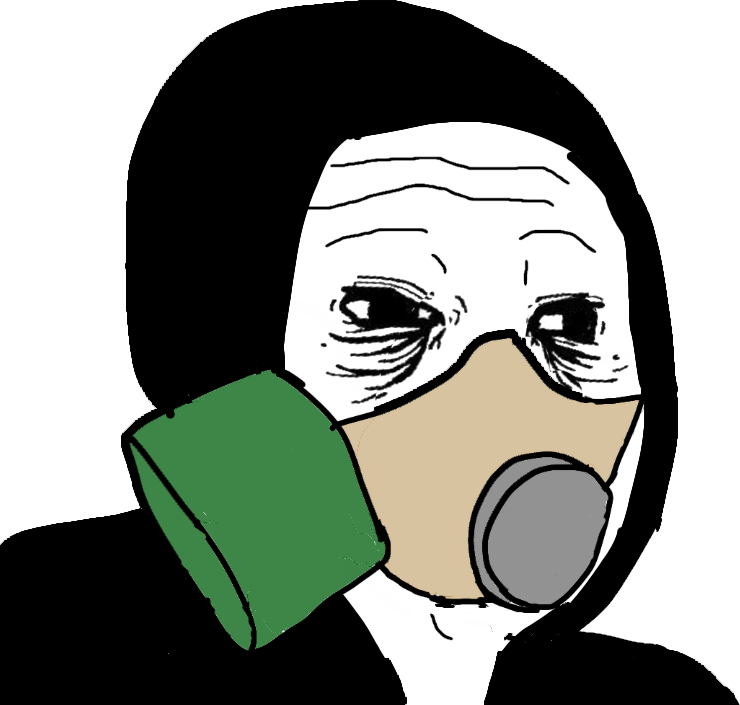
Label: 5_Doomer